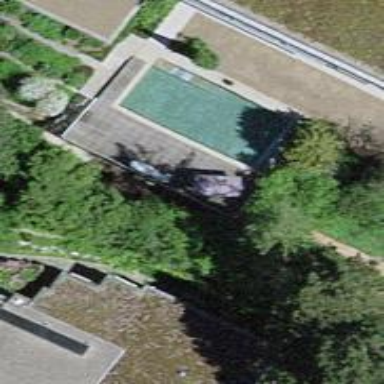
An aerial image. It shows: Swimming pool located in leisure land.